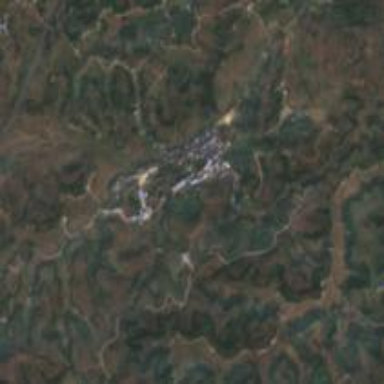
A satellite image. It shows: Township within town.